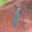
Label: 1